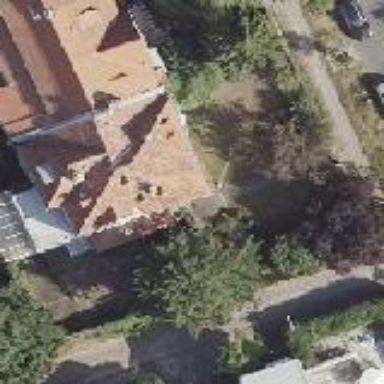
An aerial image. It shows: Beautiful apartment building with mansard roof.